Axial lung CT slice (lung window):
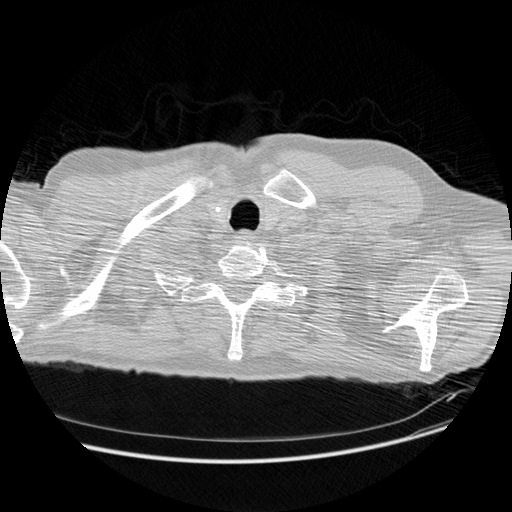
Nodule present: no